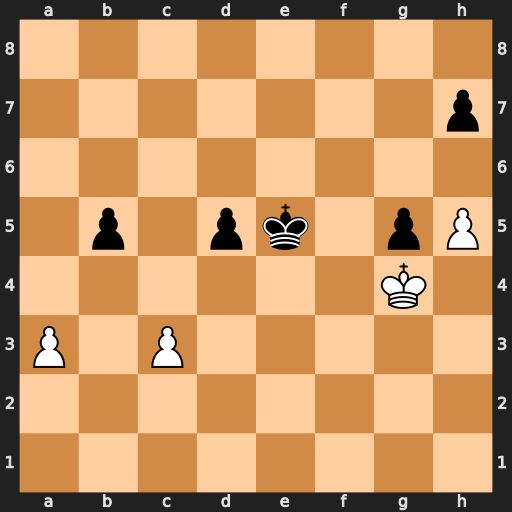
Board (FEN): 8/7p/8/1p1pk1pP/6K1/P1P5/8/8
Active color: w
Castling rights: -
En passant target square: -
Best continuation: Kxg5 d4 cxd4+ Kxd4 Kh6